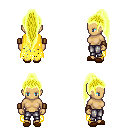
a pixel art fantasy rpg character, female body template, human, tanned skin, yellow tattered cape, metal pants, gold extra-long topknot hairstyle, leather bracers, brown slippers, four views (front, back, left, right), 2x2 character sprite sheet, small pixel art, hard edges, no anti-aliasing